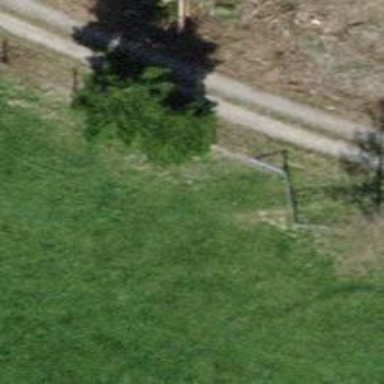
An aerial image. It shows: Hedge barrier.